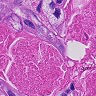
Metastatic tissue present: yes